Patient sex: M
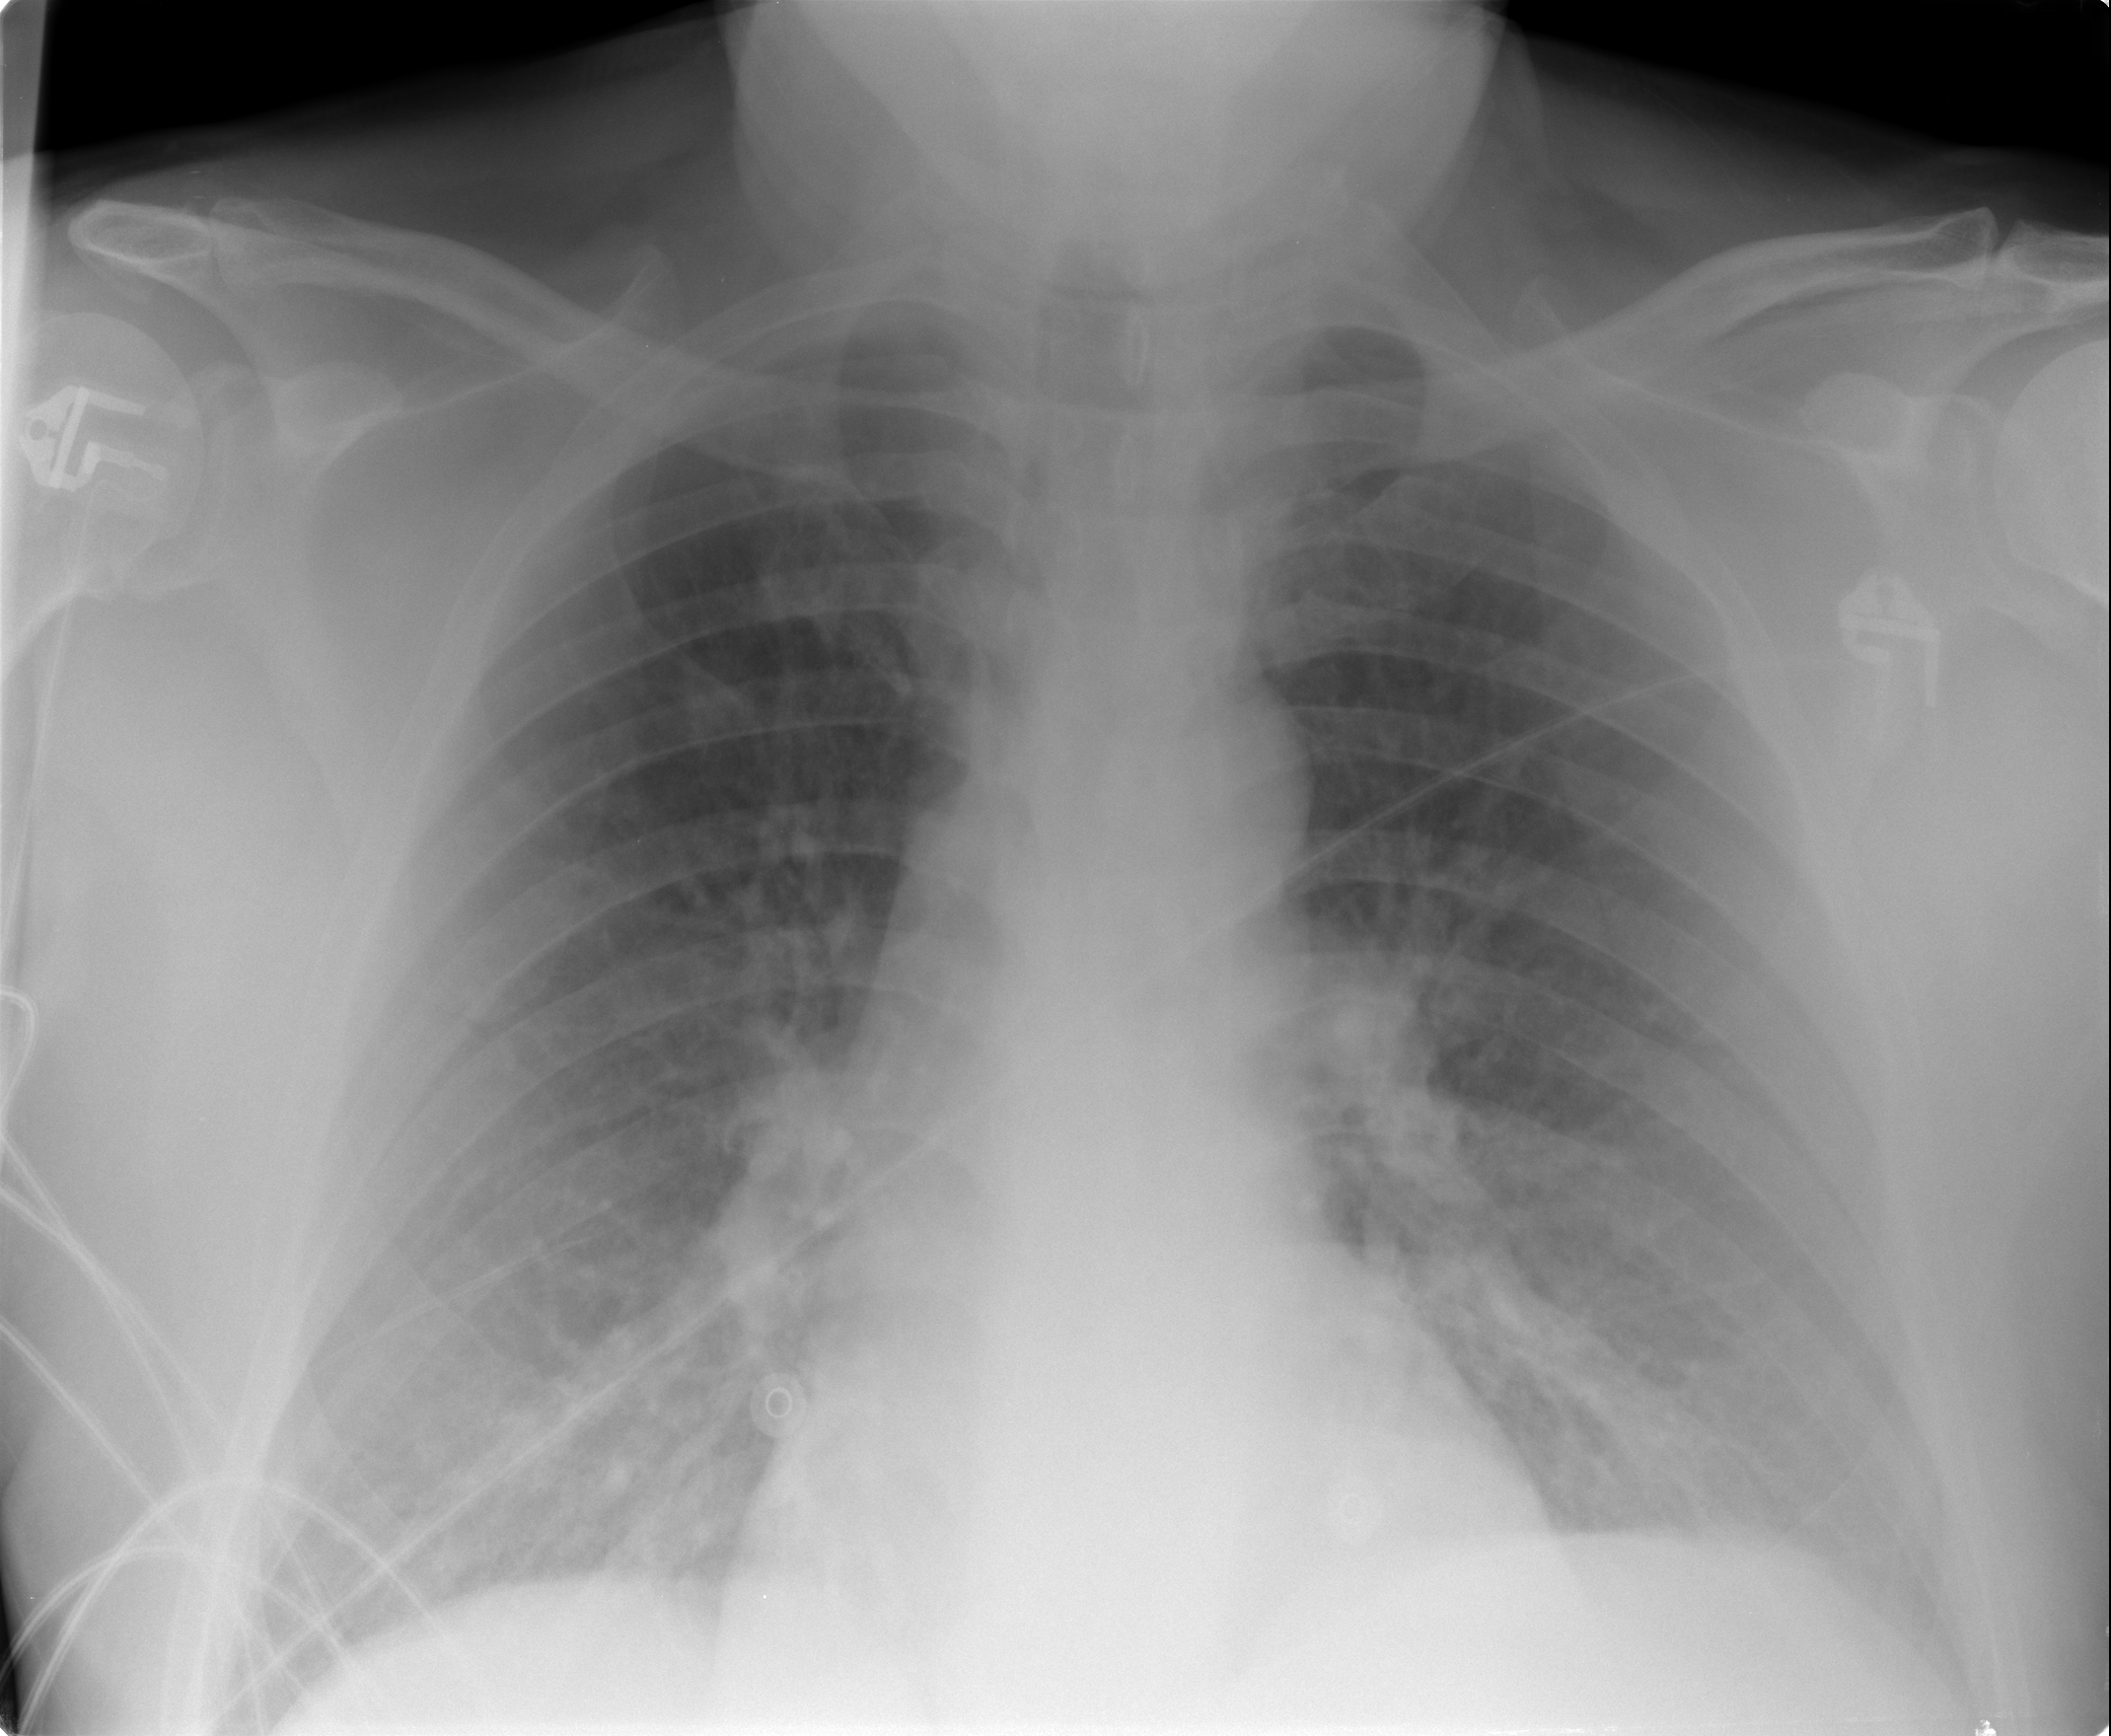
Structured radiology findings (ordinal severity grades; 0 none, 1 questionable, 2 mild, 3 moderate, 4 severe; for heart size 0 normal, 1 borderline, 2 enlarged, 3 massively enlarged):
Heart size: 0
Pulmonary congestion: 1
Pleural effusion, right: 0
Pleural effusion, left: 0
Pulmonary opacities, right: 0
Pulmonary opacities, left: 0
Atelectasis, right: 0
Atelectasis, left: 0